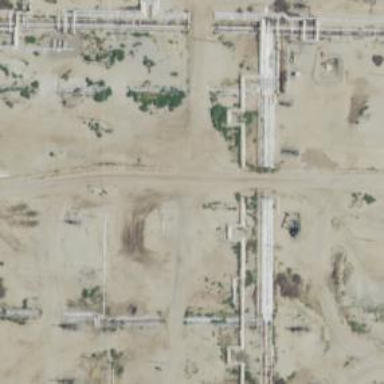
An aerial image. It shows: Petroleum well that is man-made.